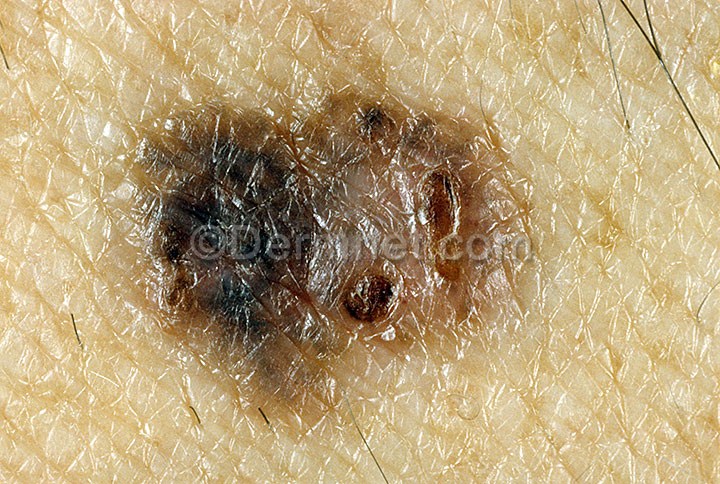
Disease: Actinic Keratosis Basal Cell Carcinoma and other Malignant Lesions